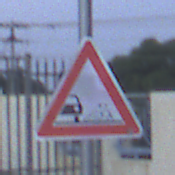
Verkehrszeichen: SplittSchotter
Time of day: SunriseSunset
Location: Outdoor (Suburban)
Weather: PartlyCloudy
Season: NotSpecified
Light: Natural